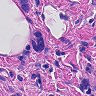
Metastatic tissue present: yes